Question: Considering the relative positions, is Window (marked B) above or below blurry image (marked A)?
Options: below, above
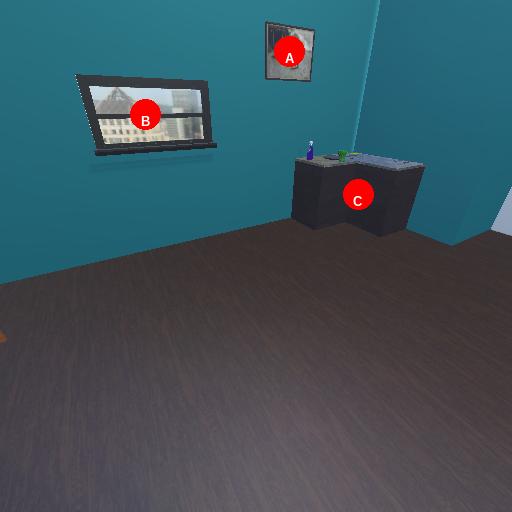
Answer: below